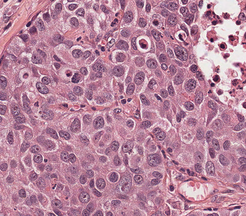
Tumor epithelial tissue: yes
Tumor-associated stroma tissue: yes
Normal tissue: no